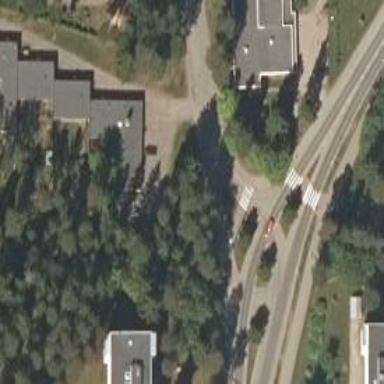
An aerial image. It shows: Pedestrian crossing with zebra markings on footway.